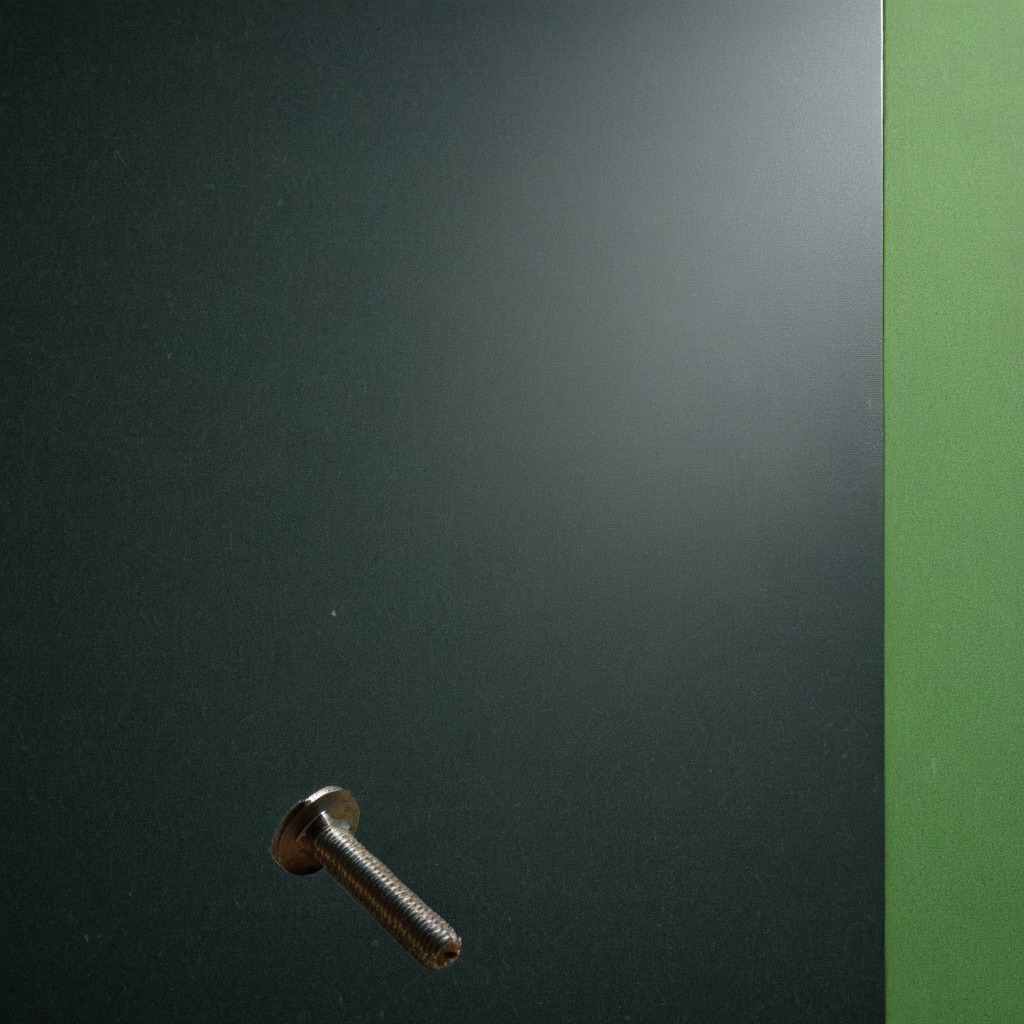
A metal screw lies on a clean granite tabletop covered with a green rubber mat inside a workshop under bright overhead lighting crisp shadows high clarity worn but beneath the mat